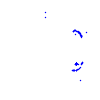
Particle: kaon